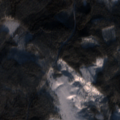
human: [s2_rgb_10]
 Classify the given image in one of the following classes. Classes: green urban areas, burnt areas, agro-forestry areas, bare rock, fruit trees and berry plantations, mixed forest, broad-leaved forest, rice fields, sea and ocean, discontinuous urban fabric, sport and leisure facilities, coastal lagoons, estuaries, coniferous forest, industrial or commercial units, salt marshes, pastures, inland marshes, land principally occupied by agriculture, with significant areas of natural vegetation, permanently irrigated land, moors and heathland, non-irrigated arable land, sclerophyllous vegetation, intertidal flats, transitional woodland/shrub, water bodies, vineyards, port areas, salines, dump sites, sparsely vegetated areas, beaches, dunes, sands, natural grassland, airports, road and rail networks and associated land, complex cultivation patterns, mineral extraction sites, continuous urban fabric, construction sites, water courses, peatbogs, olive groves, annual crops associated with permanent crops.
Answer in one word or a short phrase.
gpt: coniferous forest, transitional woodland/shrub